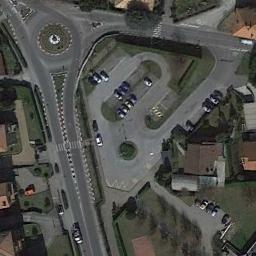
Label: roundabout